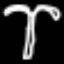
Label: palm tree